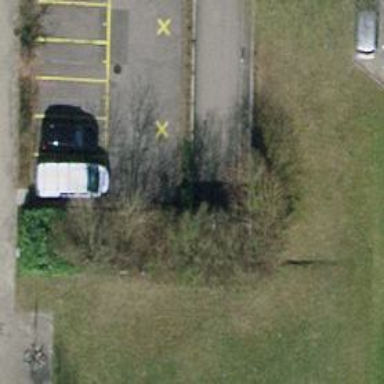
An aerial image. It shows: Parking entrance.